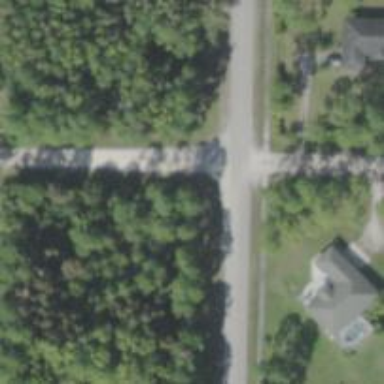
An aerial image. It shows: Stop road.